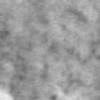
Label: no_change